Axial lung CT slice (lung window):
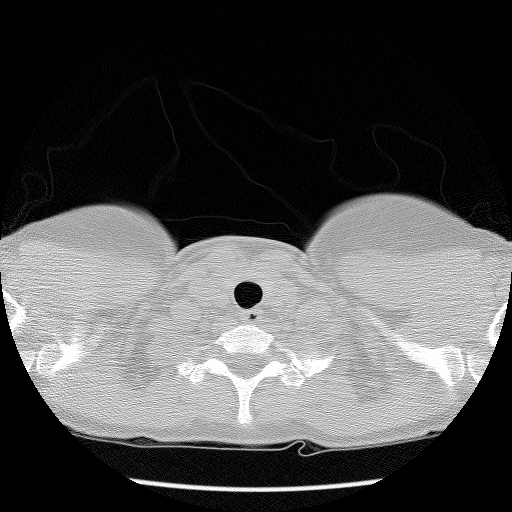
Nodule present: no